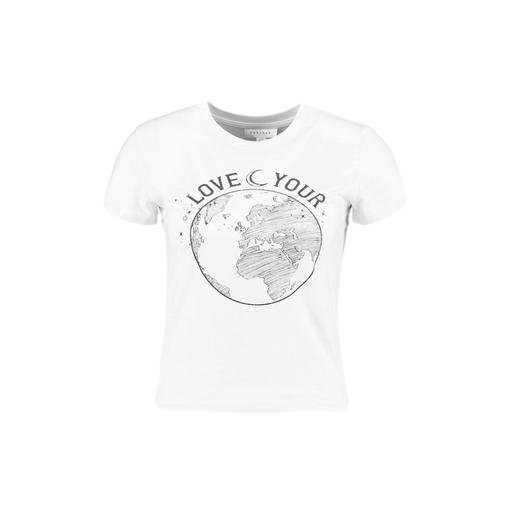
white graphic t-shirt only macy, white graphic t-shirt, white petite t-shirt only macy, white background